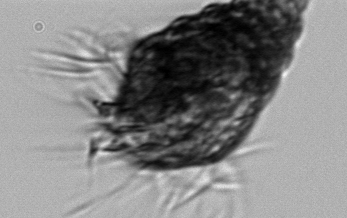
Label: Laboea_strobila